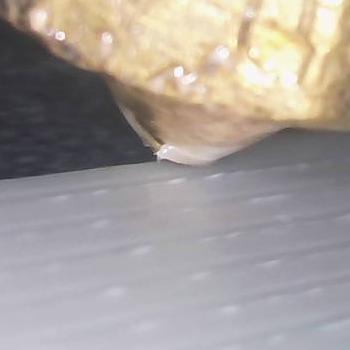
Flow rate: 118%